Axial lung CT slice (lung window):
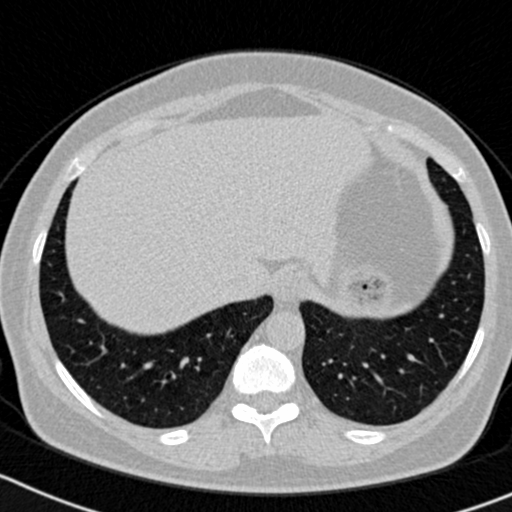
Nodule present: no